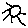
Label: sun